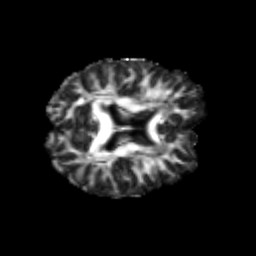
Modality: FA
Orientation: axial
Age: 24
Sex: male
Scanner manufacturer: siemens
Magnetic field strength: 3 T
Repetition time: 3.5 s
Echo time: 0.125 s